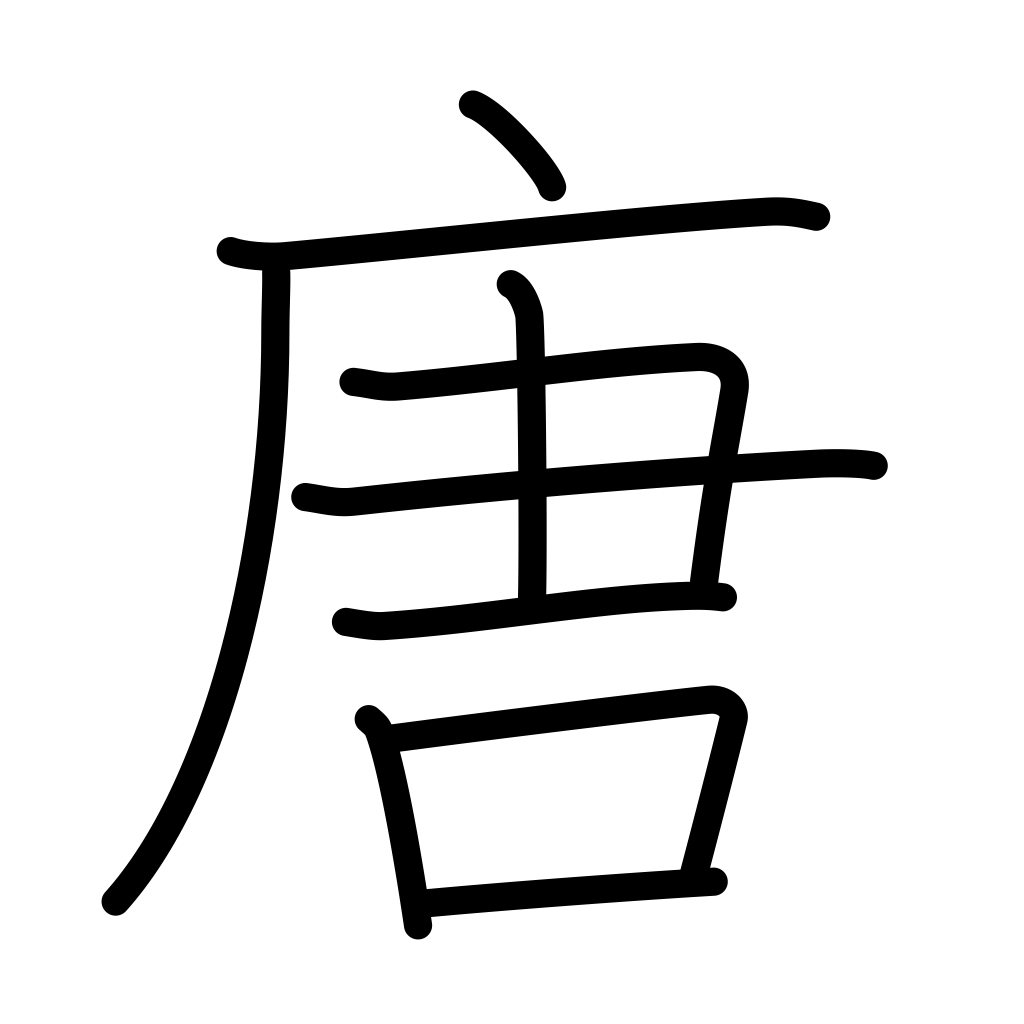
Meaning: T'ang, China, foreign